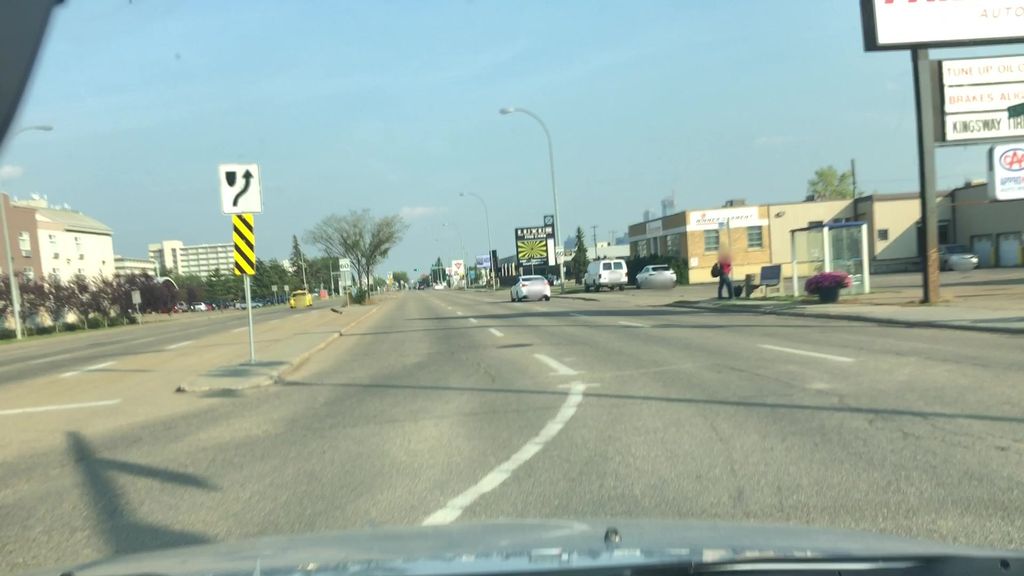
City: edmonton